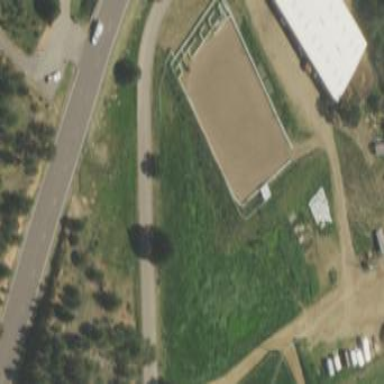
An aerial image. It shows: Equestrian pitch for leisure land sports.